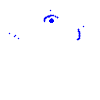
Particle: kaon